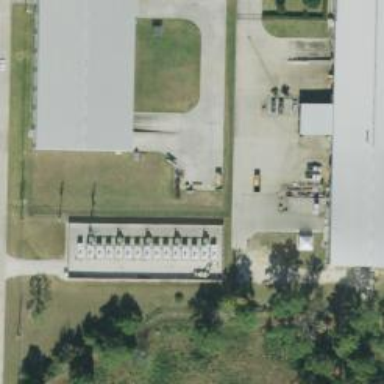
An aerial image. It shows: Generator for power supply.